Question: I have a textbox with some html elements in it, each presented as a separate chunk of text. Now I want to add some pictureboxes, one for each element, centered vertically to the left of their corresponding elements (in case of nested elements, such as the p inside the div in the example, div should take precedence and p should be ignored).
The code I've come up with so far is obviously missing something, since the Y coordinates are not correct. See picture below where the two black blobs represent two pictureboxes:

And here's the code:
'''
string str = textBox1.Text;
string pattern = "<(?<tag>div|p|h[1-6])>";
Regex r = new Regex(pattern);
Match m = r.Match(str);
int i = 1;
while (m.Success) {
string new_s = str.Substring(m.Index + 3);
string new_p = "</" + m.Groups["tag"].Value + ">";
Match m_end = Regex.Match(new_s, new_p);
if (m_end.Success) { // Corresponding end tag exists
Point start_p = textBox1.GetPositionFromCharIndex(m.Index);
Point end_p = textBox1.GetPositionFromCharIndex(m_end.Index);
double top = start_p.Y;
double bottom = end_p.Y;
int midpoint = (int)(top + bottom) / 2;
PictureBox pictureBox = new PictureBox();
pictureBox.Name = "pictureBox" + i.ToString();
pictureBox.Location = new System.Drawing.Point(15, midpoint + 7);
pictureBox.Image = Image.FromFile("c:\blob.png");
pictureBox.Size = new Size(15, 15);
pictureBox.SizeMode = PictureBoxSizeMode.Zoom;
this.Controls.Add(pictureBox);
m_end.Index.ToString());
}
i++;
m = r.Match(str, m_end.Index);
}
'''
I've also tried to add textBox1.Font.Size to the equation, but that didn't help. And line height is difficult since each chunk is technically one line. Any suggestions on how to proceed?
Edit: Since Point is based on the top left corner, it seems reasonable that Font.Size should be used to find the bottom. And that seems to give the correct position for the first blob.
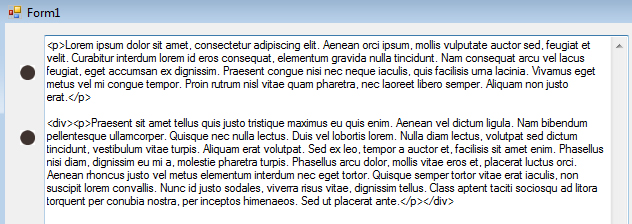
Answer: I think I found the solution. Basically, since the input string is shortened every time a new tag is searched for, the end tag position gets wrong if I don't add the number of characters removed from the search string. Or in code, which hopefully is a bit clearer:
'''
while (m.Success) {
string new_s = str.Substring(m.Index);
string new_p = "</" + m.Groups["tag"].Value + ">";
Match m_end = Regex.Match(new_s, new_p);
Point start_p = textBox1.GetPositionFromCharIndex(m.Index);
Point end_p = textBox1.GetPositionFromCharIndex(m_end.Index + m.Index);
int top = (int)start_p.Y;
int bottom = (int)(end_p.Y + textBox1.Font.Size);
if (m_end.Success) {
int midpoint = (top + bottom) / 2;
PictureBox pictureBox = new PictureBox();
pictureBox.Name = "pictureBox" + i.ToString();
pictureBox.Location = new System.Drawing.Point(15, midpoint + 7 + 2);
pictureBox.Image = Image.FromFile("c:\blob.png");
pictureBox.Size = new Size(15, 15);
pictureBox.SizeMode = PictureBoxSizeMode.Zoom;
this.Controls.Add(pictureBox);
}
i++;
m = r.Match(str, m_end.Index + m.Index);
}
'''